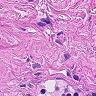
Metastatic tissue present: no